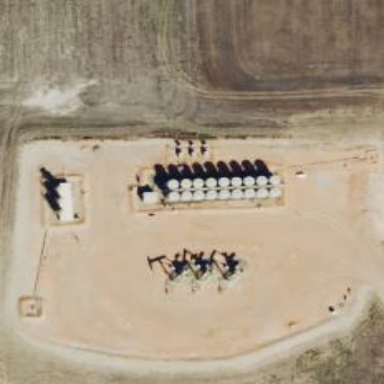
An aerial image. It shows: Storage tank with man-made structure.